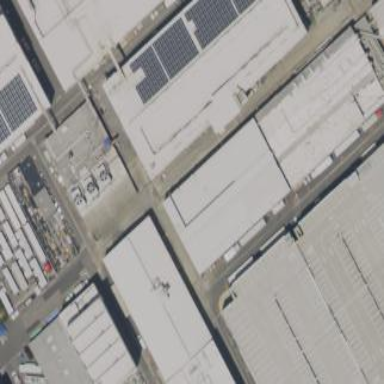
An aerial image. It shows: Industrial building.